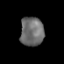
Tissue: prostate
Cell type: Myeloid cells
Senescence score: 0.689
Nuclear area (px): 668
Mean DAPI intensity: 108.747